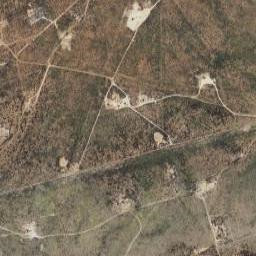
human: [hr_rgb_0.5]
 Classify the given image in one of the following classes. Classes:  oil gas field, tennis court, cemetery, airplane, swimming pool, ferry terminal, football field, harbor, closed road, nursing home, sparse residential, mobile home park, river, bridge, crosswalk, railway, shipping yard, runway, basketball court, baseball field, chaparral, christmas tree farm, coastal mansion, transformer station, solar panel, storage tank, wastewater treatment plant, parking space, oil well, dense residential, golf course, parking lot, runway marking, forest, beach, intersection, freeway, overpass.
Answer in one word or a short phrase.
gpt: oil gas field